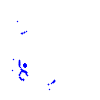
Particle: proton